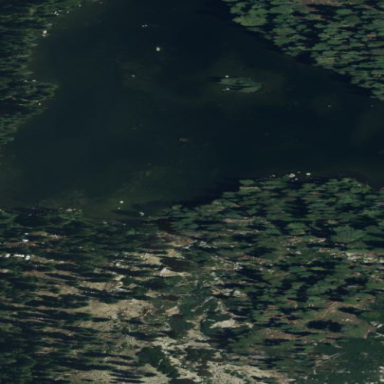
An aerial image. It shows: Serene lake surrounded by nature.